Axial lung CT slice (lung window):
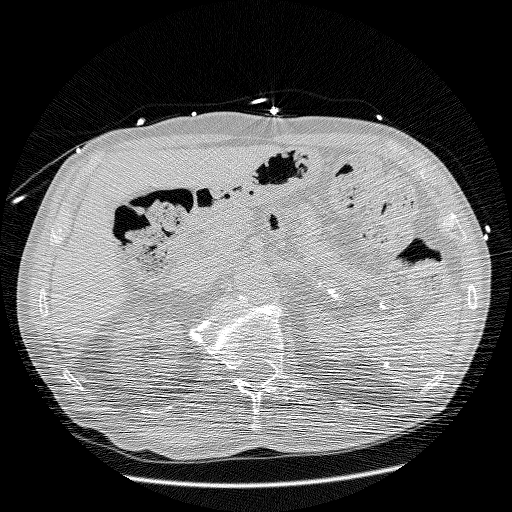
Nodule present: no